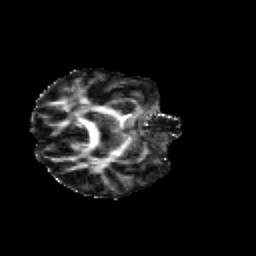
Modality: FA
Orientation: axial
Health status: healthy
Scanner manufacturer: siemens
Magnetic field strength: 3 T
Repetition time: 12 s
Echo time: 0.092 s